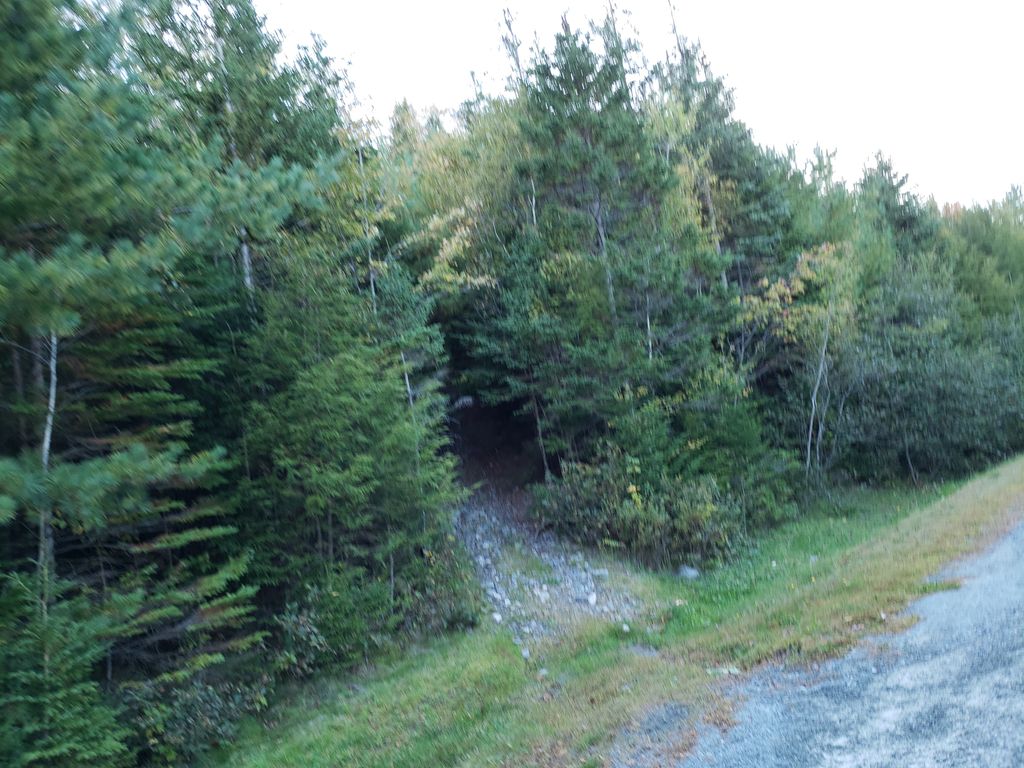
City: halifax